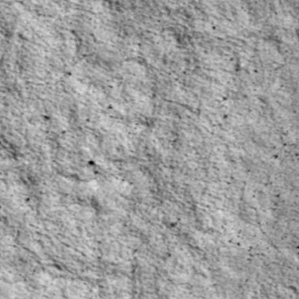
Label: non_frost